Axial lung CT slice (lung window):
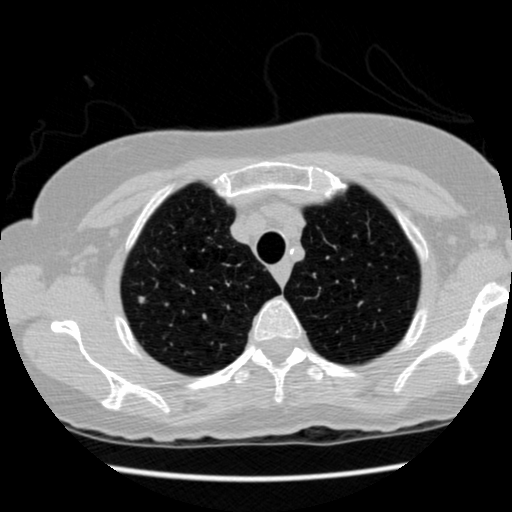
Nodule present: yes
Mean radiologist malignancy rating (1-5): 2.75